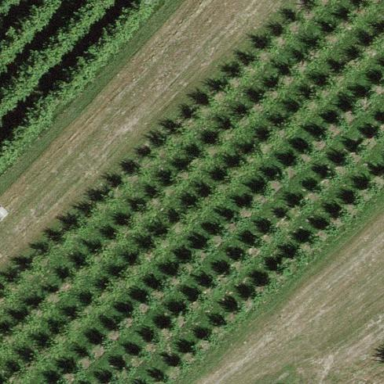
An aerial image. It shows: Orchard.